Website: apple
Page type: billing-address
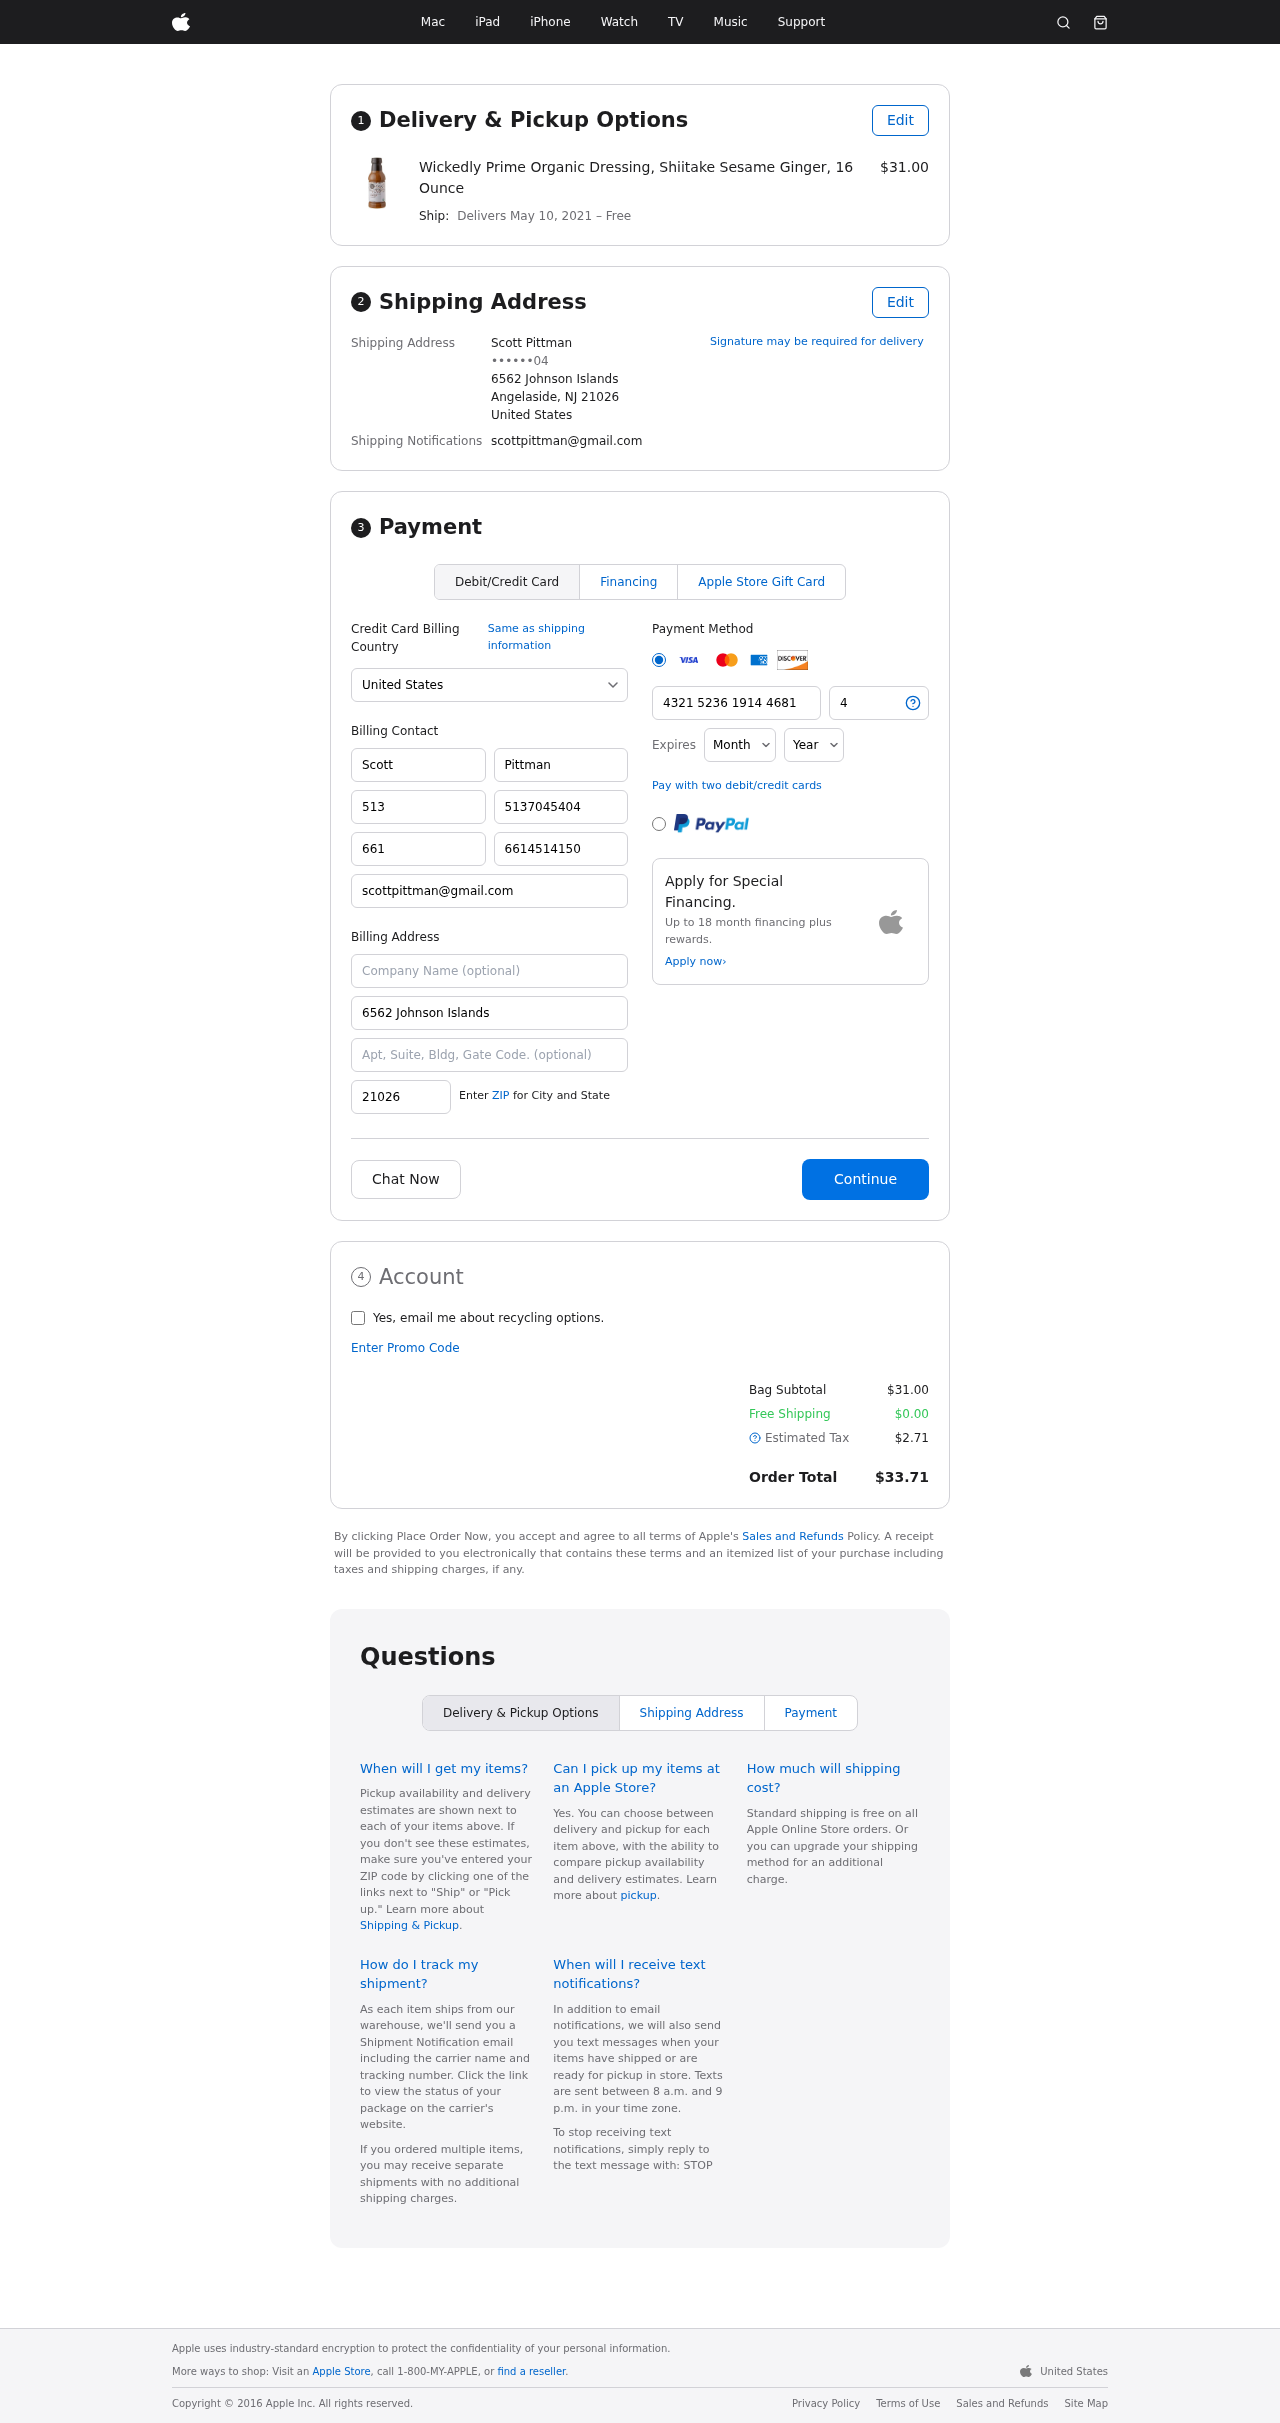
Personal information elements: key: PII_CARD_CVV
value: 438
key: PII_CARD_EXPIRY_MONTH
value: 10
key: PII_CARD_EXPIRY_YEAR
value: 29
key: PII_CARD_NUMBER
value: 4321 5236 1914 4681
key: PII_CITY_STATE_ZIP
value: Angelaside, NJ 21026
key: PII_COUNTRY
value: United States
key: PII_EMAIL
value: scottpittman@gmail.com
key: PII_FULLNAME
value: Scott Pittman
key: PII_STREET
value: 6562 Johnson Islands
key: PII_PHONE_MASKED
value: ••••••04
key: PII_BILLING_FIRSTNAME
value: Scott
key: PII_BILLING_LASTNAME
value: Pittman
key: PII_BILLING_PHONE_AREA
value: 513
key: PII_BILLING_PHONE
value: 5137045404
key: PII_BILLING_PHONE_ALT_AREA
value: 661
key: PII_BILLING_PHONE_ALT
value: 6614514150
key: PII_BILLING_EMAIL
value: scottpittman@gmail.com
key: PII_BILLING_STREET
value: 6562 Johnson Islands
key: PII_BILLING_POSTCODE
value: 21026
Product elements: key: PRODUCT1_NAME
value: Wickedly Prime Organic Dressing, Shiitake Sesame Ginger, 16 Ounce
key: PRODUCT1_PRICE
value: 31
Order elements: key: ORDER_DELIVERY_DATE
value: May 10, 2021
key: ORDER_SUBTOTAL
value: $31.00
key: ORDER_SHIPPING_COST
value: $0.00
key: ORDER_TAX
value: $2.71
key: ORDER_TOTAL
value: $33.71